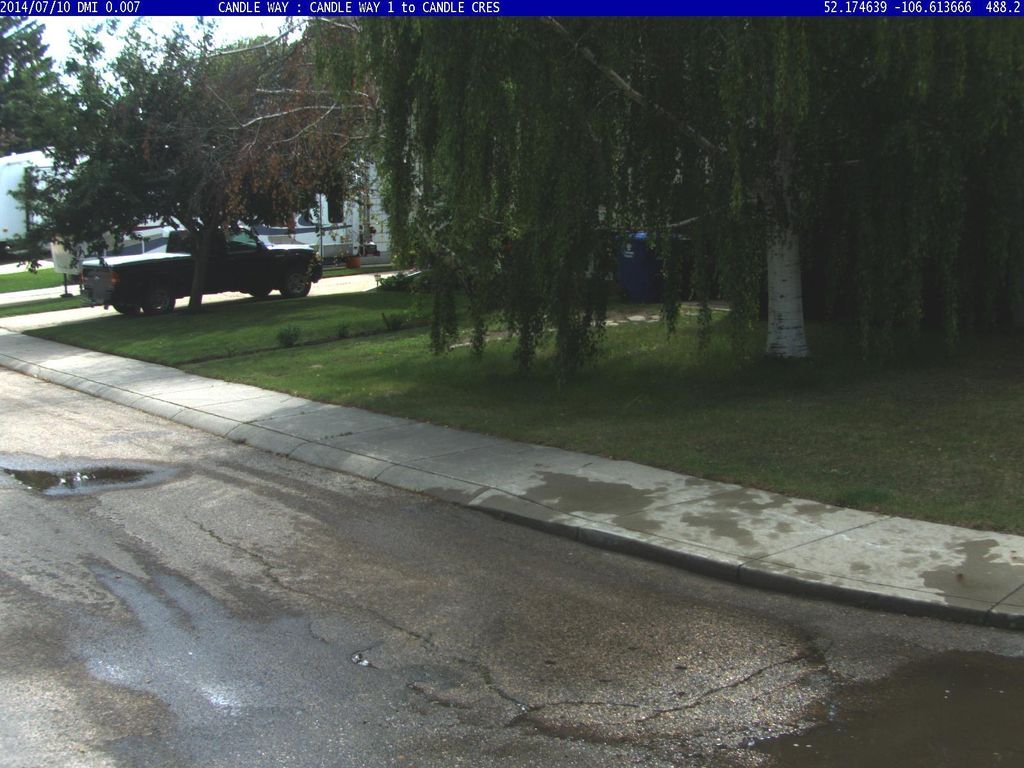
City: saskatoon